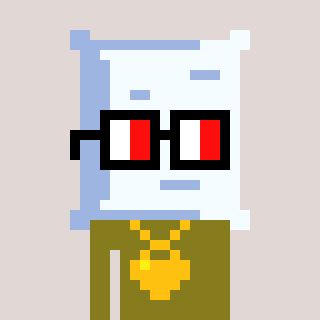
a pixel art character with square glasses with black frames and red eyes, a pillow-shaped head and a gunk-colored body on a warm background